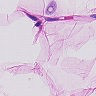
Metastatic tissue present: no